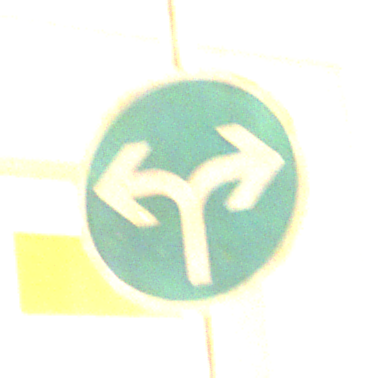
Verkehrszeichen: VorgeschriebeneFahrtrichtungRechtsOderLinks
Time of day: Night
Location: Outdoor (Urban)
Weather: Clear
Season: NotSpecified
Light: Artificial